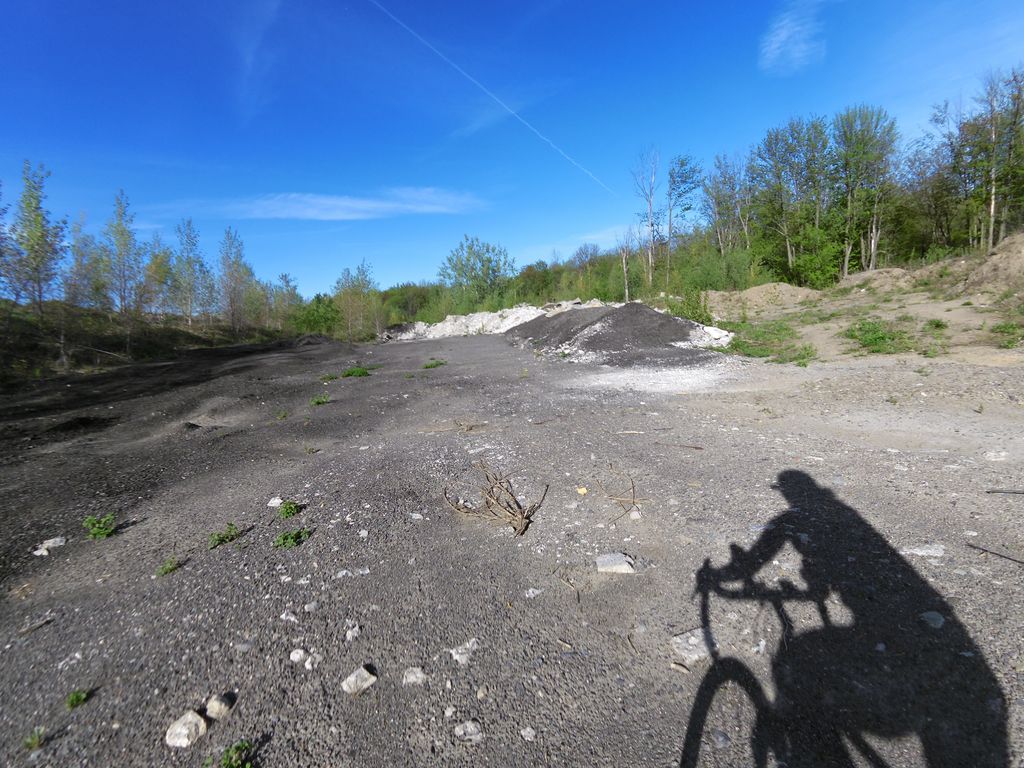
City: ottawa-gatineau